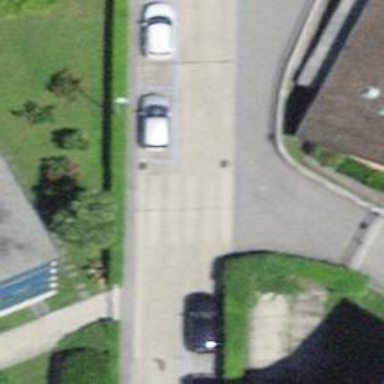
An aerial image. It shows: Zebra crossing on the road.